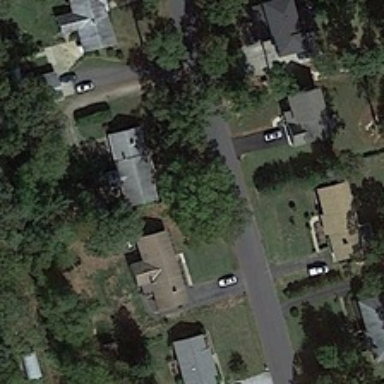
Many buildings and many green trees are in a medium residential area .